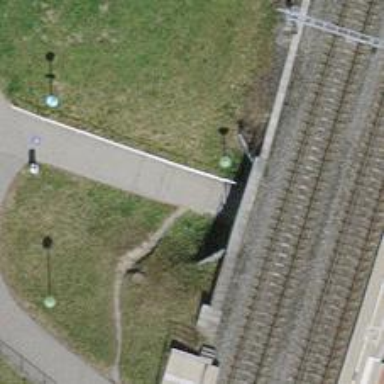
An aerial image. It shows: Footway passing through tunnel.